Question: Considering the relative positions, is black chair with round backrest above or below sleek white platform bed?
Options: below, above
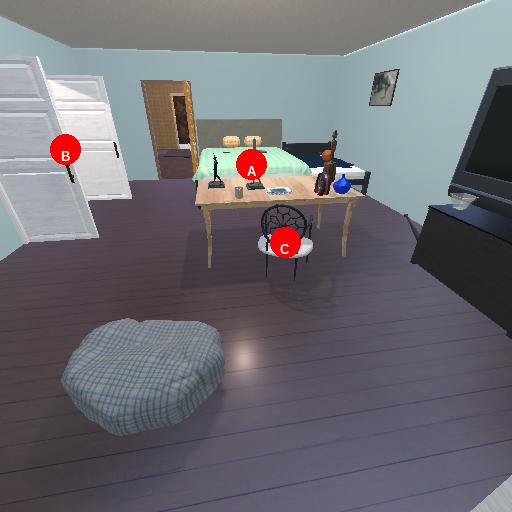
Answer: below